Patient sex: M
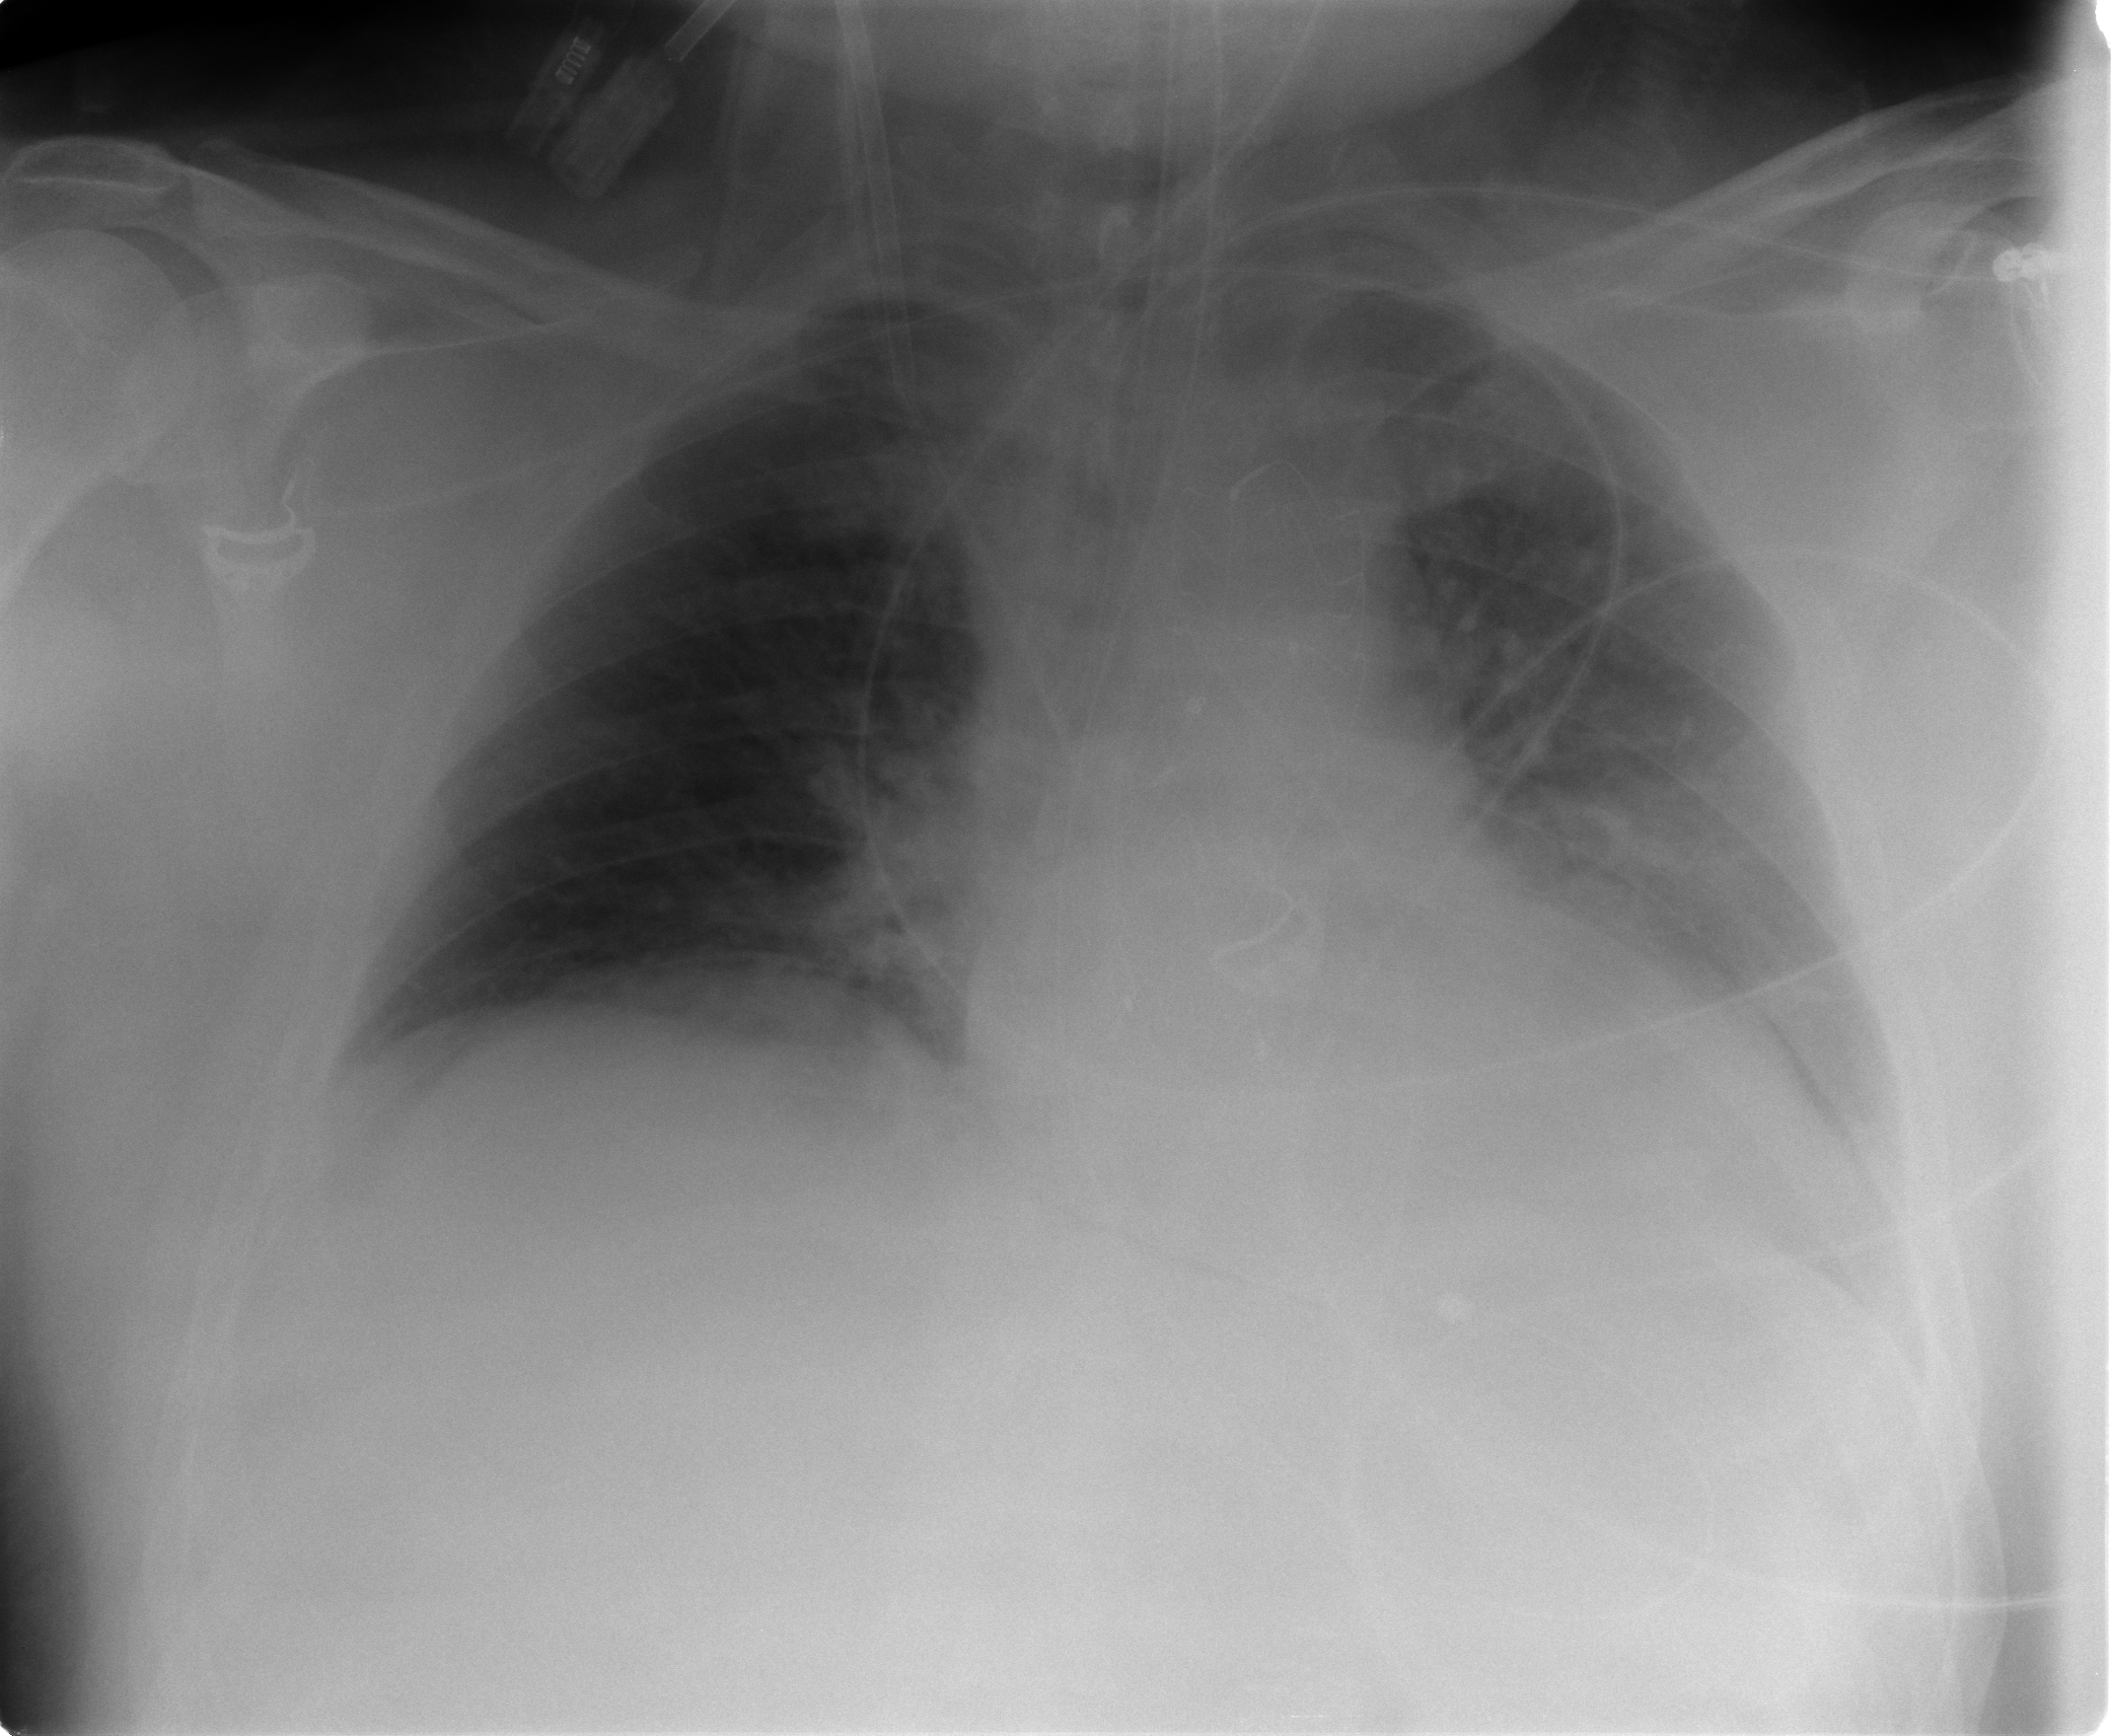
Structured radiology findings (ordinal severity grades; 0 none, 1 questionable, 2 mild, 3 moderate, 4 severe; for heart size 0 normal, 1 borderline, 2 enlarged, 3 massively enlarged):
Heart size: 2
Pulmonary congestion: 2
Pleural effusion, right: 2
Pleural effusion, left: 2
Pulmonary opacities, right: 0
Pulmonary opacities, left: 0
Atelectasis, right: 2
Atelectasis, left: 2